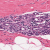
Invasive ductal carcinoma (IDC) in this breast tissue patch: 0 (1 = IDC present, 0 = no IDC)